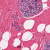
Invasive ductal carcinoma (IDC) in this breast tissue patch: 0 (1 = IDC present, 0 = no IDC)